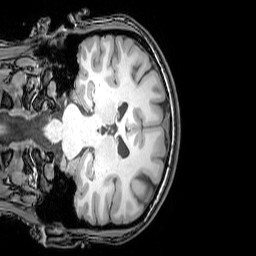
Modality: T1w
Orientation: coronal
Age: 24
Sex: female
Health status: healthy
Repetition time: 0.081 s
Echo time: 0.037 s